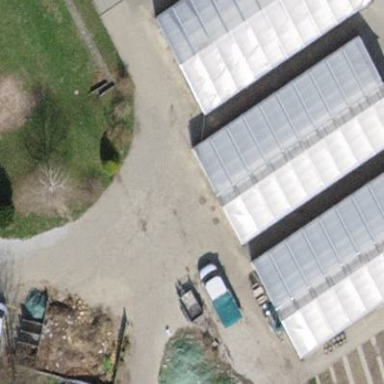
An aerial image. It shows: Greenhouse.